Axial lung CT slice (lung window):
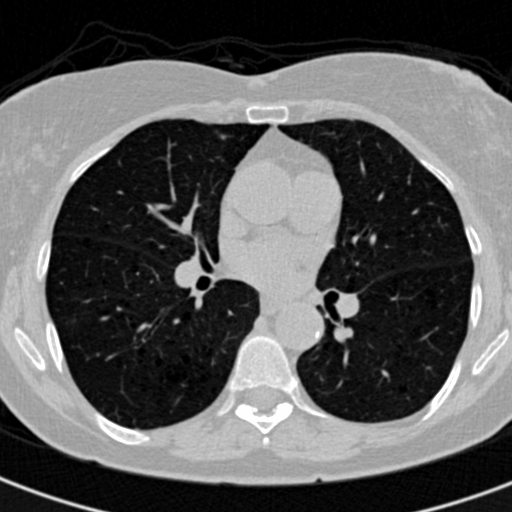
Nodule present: no